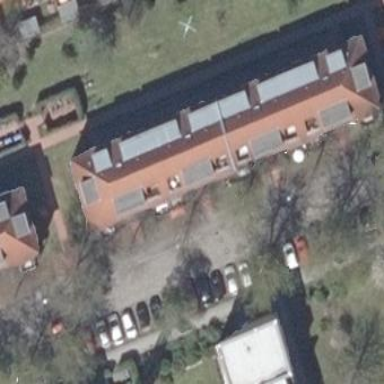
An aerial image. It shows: Building with red roof.